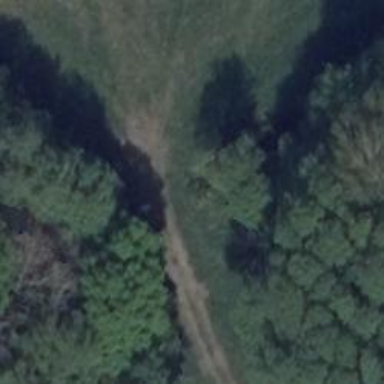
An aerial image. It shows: Culvert tunnel.